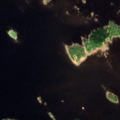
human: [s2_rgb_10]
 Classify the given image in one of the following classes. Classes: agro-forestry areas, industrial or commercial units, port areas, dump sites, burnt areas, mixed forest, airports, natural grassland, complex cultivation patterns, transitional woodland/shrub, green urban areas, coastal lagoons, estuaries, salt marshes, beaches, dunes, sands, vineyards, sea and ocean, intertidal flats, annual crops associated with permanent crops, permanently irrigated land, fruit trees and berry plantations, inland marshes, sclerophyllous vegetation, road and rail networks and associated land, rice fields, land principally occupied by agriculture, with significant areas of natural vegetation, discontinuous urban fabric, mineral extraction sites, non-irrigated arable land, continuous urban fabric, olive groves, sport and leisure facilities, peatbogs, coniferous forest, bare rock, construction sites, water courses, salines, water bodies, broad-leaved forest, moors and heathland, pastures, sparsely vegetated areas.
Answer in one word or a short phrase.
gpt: mixed forest, sea and ocean